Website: home-depot
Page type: delivery-shipping
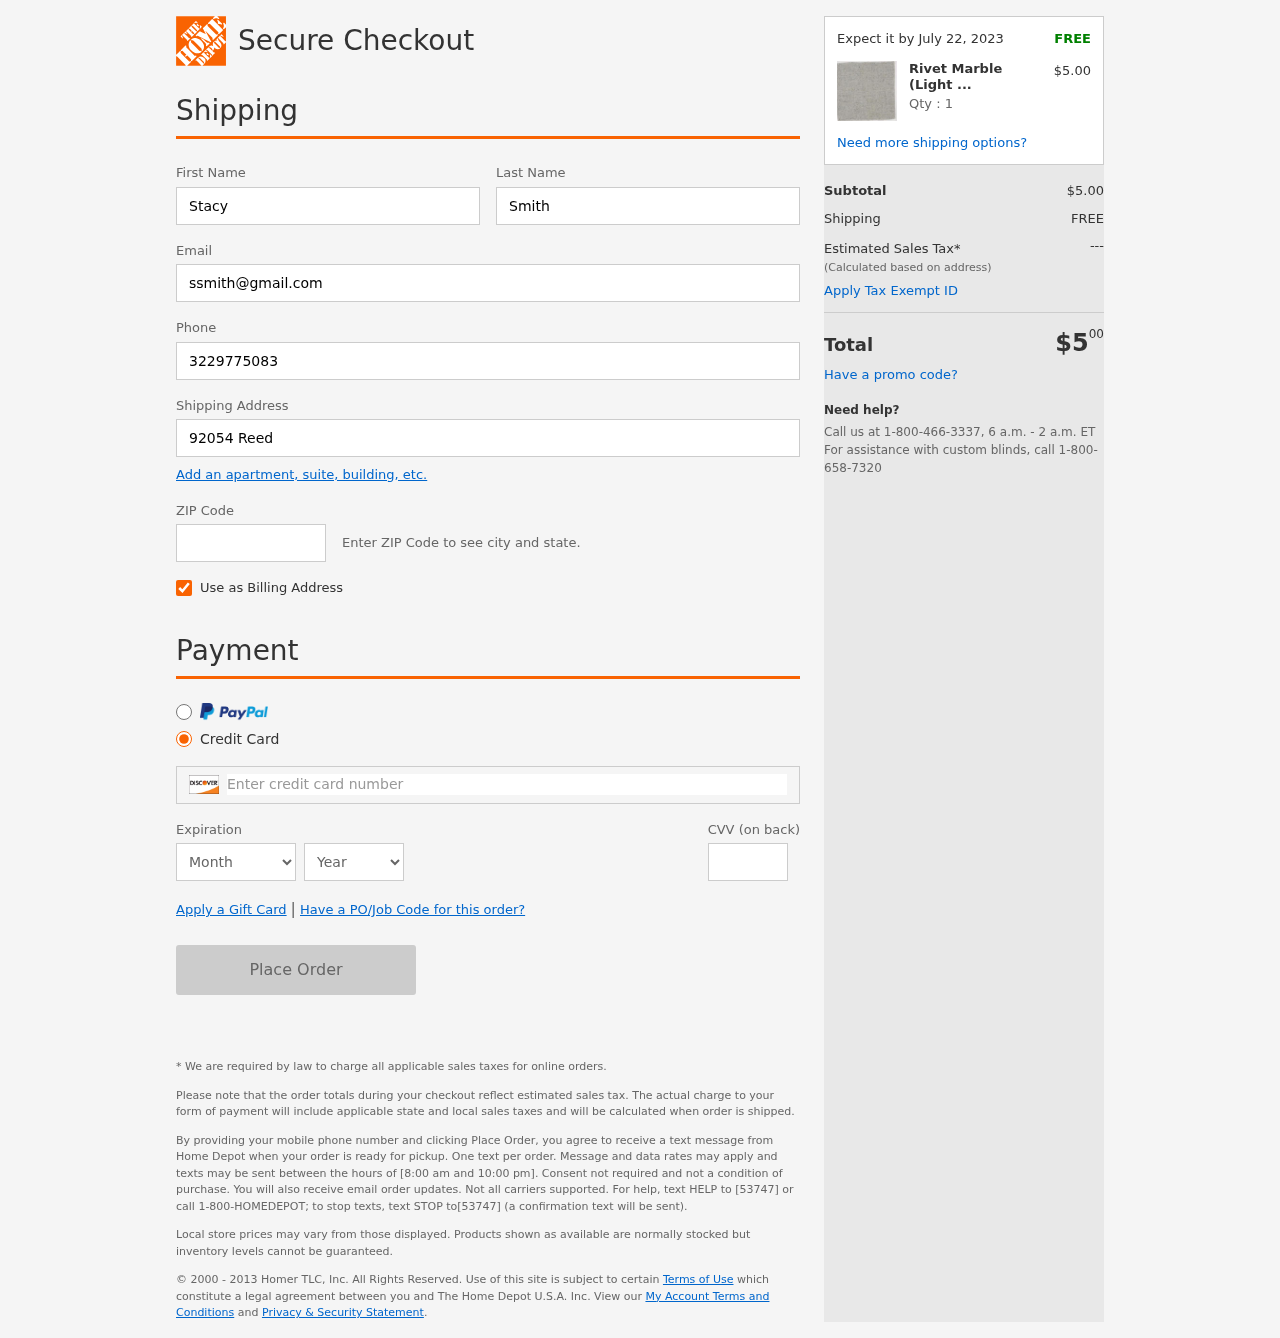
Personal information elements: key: PII_CARD_CVV
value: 965
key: PII_CARD_EXPIRY_MONTH
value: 05
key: PII_CARD_EXPIRY_YEAR
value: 27
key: PII_CARD_NUMBER
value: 6011 5290 5161 0154
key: PII_EMAIL
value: ssmith@gmail.com
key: PII_FIRSTNAME
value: Stacy
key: PII_LASTNAME
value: Smith
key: PII_PHONE
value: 3229775083
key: PII_POSTCODE
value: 93741
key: PII_STREET
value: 92054 Reed Corner Apt. 131
Product elements: key: PRODUCT1_NAME
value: Rivet Marble (Light Grey) Swatch, Rivet
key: PRODUCT1_PRICE
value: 5
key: PRODUCT1_QUANTITY
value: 1
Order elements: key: ORDER_DELIVERY_DATE
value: Expect it by July 22, 2023
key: ORDER_SUBTOTAL
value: $5.00
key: ORDER_SHIPPING_COST
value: FREE
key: ORDER_TOTAL
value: $500